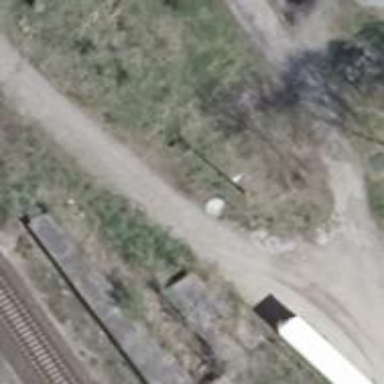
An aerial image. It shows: Abandoned railway.